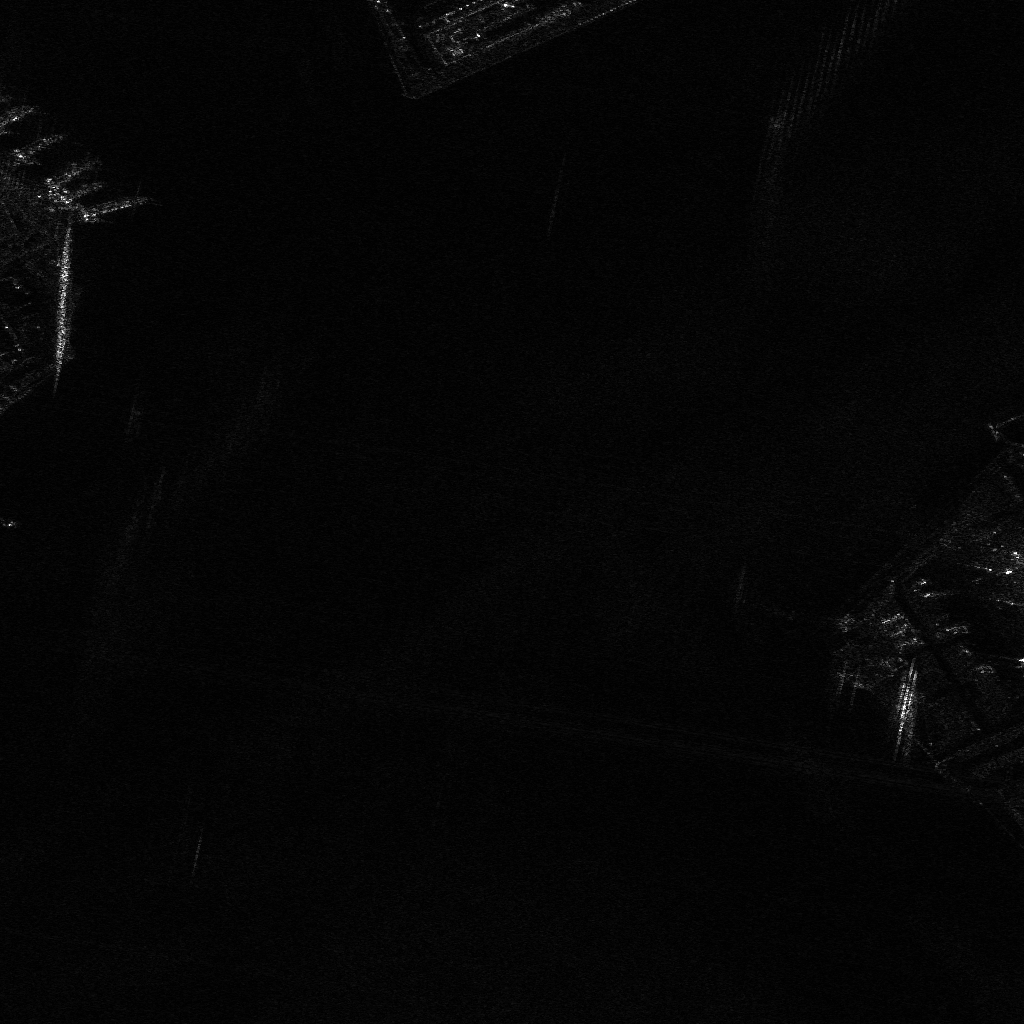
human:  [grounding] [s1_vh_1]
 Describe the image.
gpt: In the satellite image, there is  <ref>5 medium container </ref> <box>[[2, 11, 3, 17, 53], [1, 9, 3, 13, 53], [5, 14, 6, 20, 53], [6, 15, 8, 21, 53], [9, 16, 11, 23, 76]]</box> located at top left.